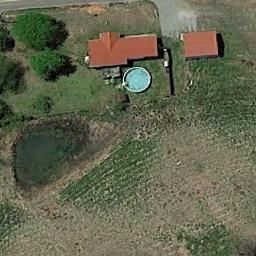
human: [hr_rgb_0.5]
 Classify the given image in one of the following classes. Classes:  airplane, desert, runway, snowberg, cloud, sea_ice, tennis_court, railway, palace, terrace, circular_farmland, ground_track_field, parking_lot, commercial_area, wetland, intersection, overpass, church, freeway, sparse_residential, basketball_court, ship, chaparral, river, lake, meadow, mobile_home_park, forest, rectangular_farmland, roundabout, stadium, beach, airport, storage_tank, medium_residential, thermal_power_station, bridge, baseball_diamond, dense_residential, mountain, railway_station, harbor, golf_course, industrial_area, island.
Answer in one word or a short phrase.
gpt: sparse_residential